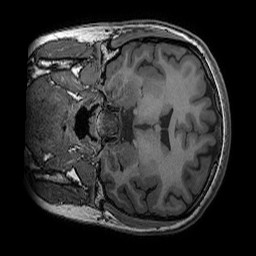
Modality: T1w
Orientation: coronal
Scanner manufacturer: ge
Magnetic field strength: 3 T
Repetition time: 0.008156 s
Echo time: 0.00318 s